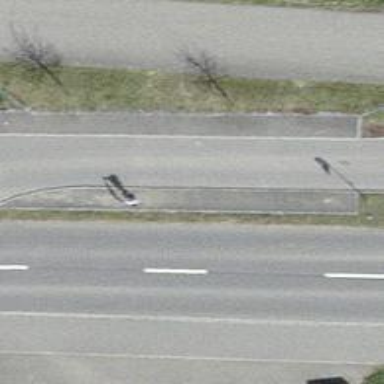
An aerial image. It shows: Bus stop with designated stop position for public transport.